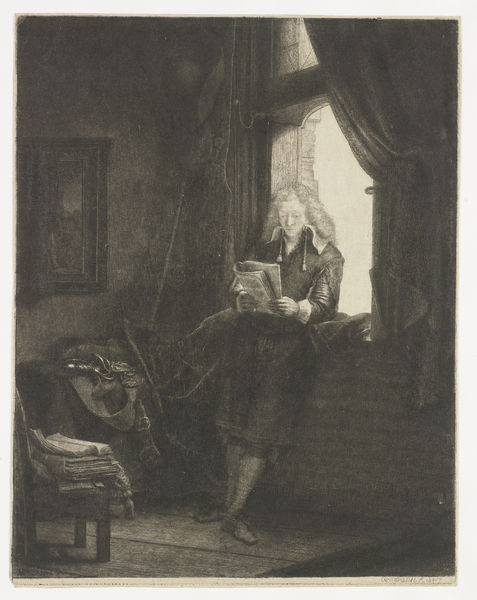
Titel: Jan Six
Künstler: Rembrandt Harmensz. van Rijn
Standort: Amsterdam
Institution: Rijksmuseum
Schlagwörter: dunkel, mann, schatten, fenster, licht, alt, renaissance, homme, schwarz-weiß, noir, zeitung, chaise, sombre, fenetre, gravure, cheveux, miroir, scène de genre, costume, fauteuil, intérieur, rideau, lecture, tableau, livre, parquet, journal, lecteur, eau-forte, clair obscure